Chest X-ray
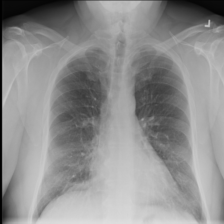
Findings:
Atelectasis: negative
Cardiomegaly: negative
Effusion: negative
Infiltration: negative
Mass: negative
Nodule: negative
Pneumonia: negative
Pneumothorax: negative
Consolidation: negative
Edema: negative
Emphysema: negative
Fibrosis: negative
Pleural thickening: negative
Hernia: negative